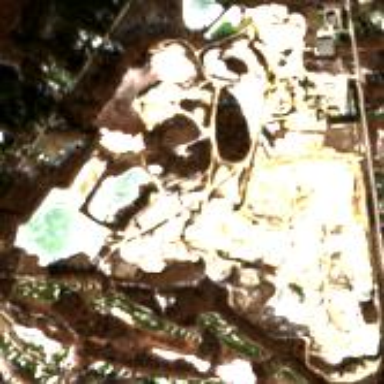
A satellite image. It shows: Quarry area.